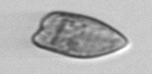
Label: Prorocentrum_dentatum